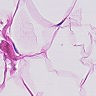
Metastatic tissue present: no